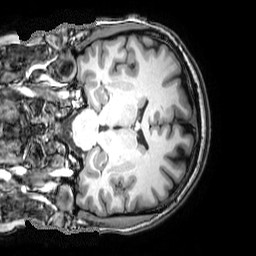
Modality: T1w
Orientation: sagittal
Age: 23
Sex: male
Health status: ill
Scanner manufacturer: philips
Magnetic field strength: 3 T
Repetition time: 8.285 s
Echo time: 3.837 s